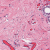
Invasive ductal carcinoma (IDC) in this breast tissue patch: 0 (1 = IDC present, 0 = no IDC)